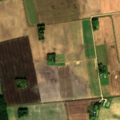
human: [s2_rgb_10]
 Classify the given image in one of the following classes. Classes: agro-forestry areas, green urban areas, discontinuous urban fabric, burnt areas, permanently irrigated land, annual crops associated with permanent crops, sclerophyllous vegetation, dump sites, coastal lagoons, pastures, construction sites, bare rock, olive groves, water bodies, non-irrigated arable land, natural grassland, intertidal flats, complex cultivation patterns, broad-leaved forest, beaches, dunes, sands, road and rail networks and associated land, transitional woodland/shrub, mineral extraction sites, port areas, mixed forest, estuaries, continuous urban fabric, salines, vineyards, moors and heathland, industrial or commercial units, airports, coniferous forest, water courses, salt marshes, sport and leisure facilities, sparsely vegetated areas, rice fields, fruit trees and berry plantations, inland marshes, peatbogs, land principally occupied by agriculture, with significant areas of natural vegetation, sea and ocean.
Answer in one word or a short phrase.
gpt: non-irrigated arable land, mixed forest, transitional woodland/shrub